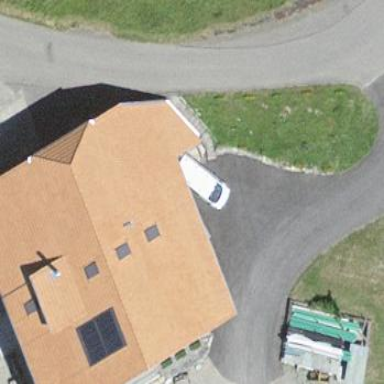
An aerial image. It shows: Residential building.